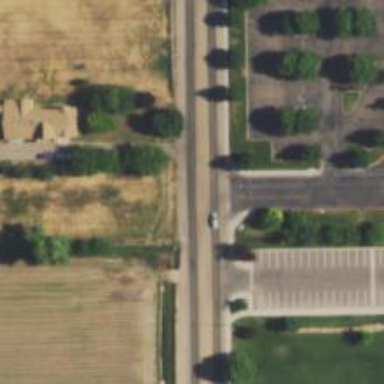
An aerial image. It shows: Driveway leading to service road.